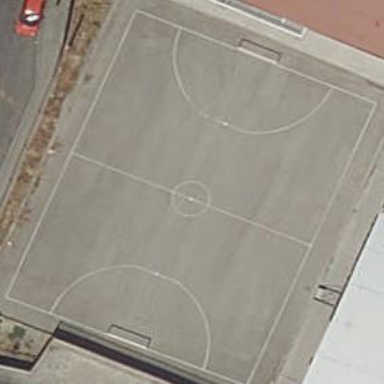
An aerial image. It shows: Soccer pitch for outdoor sports and leisure activities.